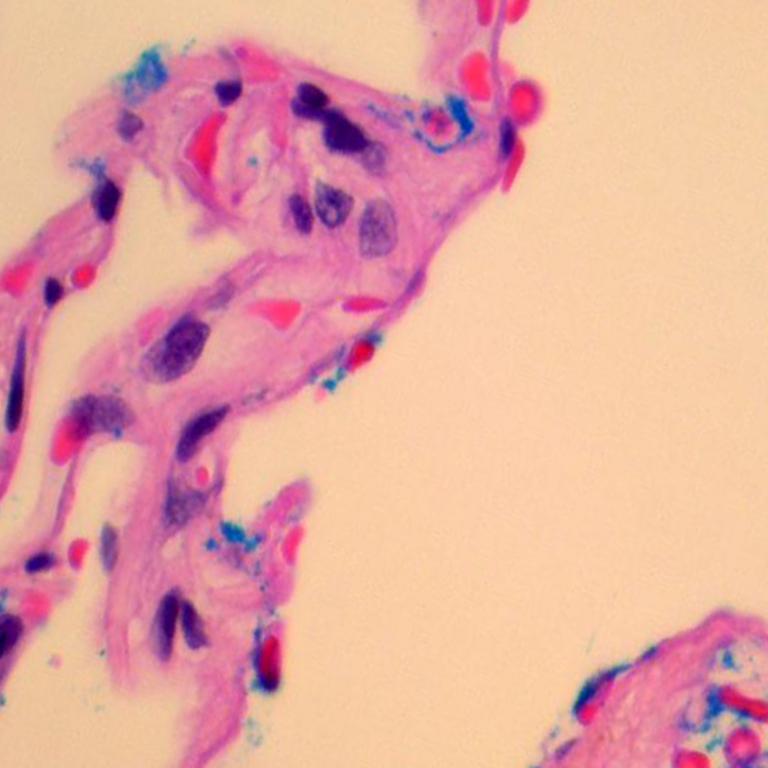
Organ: lung
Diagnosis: benign